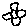
Label: flower